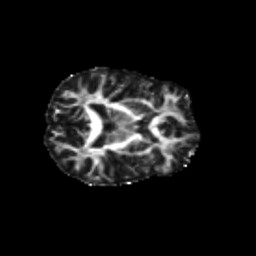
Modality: FA
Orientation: axial
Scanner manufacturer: siemens
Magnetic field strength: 3 T
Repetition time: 9.2 s
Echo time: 0.084 s